Question: Is it possible to use the DATEADD function and get the datepart argument from a column for each row? Here is an example -
'''
declare @maintenance table
(
UserID int,
PropertyID int,
TaskID int,
Interval int,
IntervalUOM varchar(10),
DateCompleted date,
primary key (UserID, PropertyID, TaskID, DateCompleted)
);
insert into @maintenance (UserID, PropertyID, TaskID, Interval, IntervalUOM, DateCompleted) values
(2, 1, 4, 6, 'months', '9/30/2010'),
(2, 1, 4, 6, 'months', '4/16/2011'),
(2, 1, 4, 6, 'months', '9/28/2011'),
(2, 1, 4, 6, 'months', '4/10/2012'),
(2, 1, 7, 1, 'years', '12/20/2001'),
(2, 1, 7, 1, 'years', '12/21/2002'),
(2, 1, 7, 1, 'years', '12/16/2003'),
(2, 1, 7, 1, 'years', '12/22/2004'),
(2, 1, 7, 1, 'years', '12/27/2005'),
(2, 1, 7, 1, 'years', '12/31/2006');
select *, NextService = null from @maintenance;
go
'''
The goal is to fill in the column called NextService - for example row 1 would take 6 months and add that to the date which appears in DateCompleted (9/30/2010):

-----added later...
The posted answers work; however, I was wondering if there was a way to convert the value in IntervalUOM into the datepart argument directly. That way only one DATEADD line would be needed.
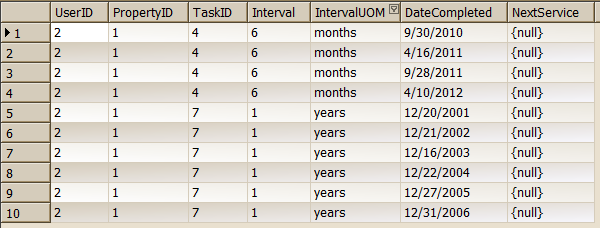
Answer: Is this what you're looking for?
'''
SELECT
CASE [IntervalUOM]
WHEN 'Months' THEN
DATEADD(MONTH, Interval, [DateCompleted])
WHEN 'Years' THEN
DATEADD(YEAR, Interval, [DateCompleted])
END
'''
Here's the whole query:
'''
DECLARE @maintenance TABLE
(
UserID int,
PropertyID int,
TaskID int,
Interval int,
IntervalUOM varchar(10),
DateCompleted date,
NextService date,
PRIMARY KEY (UserID, PropertyID, TaskID, DateCompleted)
);
INSERT INTO
@maintenance (
UserID,
PropertyID,
TaskID,
Interval,
IntervalUOM,
DateCompleted,
NextService)
VALUES
(2, 1, 4, 6, 'months', '9/30/2010', NULL),
(2, 1, 4, 6, 'months', '4/16/2011', NULL),
(2, 1, 4, 6, 'months', '9/28/2011', NULL),
(2, 1, 4, 6, 'months', '4/10/2012', NULL),
(2, 1, 7, 1, 'years', '12/20/2001', NULL),
(2, 1, 7, 1, 'years', '12/21/2002', NULL),
(2, 1, 7, 1, 'years', '12/16/2003', NULL),
(2, 1, 7, 1, 'years', '12/22/2004', NULL),
(2, 1, 7, 1, 'years', '12/27/2005', NULL),
(2, 1, 7, 1, 'years', '12/31/2006', NULL);
UPDATE
@maintenance
SET
NextService = CASE [IntervalUOM]
WHEN 'Months' THEN
DATEADD(MONTH, Interval, [DateCompleted])
WHEN 'Years' THEN
DATEADD(YEAR, Interval, [DateCompleted]) END
GO
'''